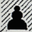
Piece: bP